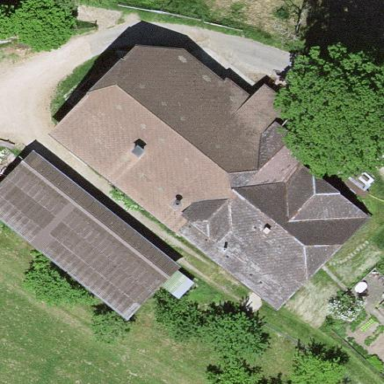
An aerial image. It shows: Farm building.